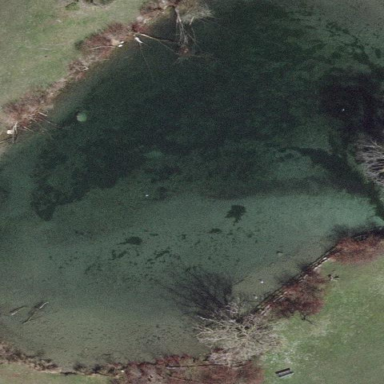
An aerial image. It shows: Pond with natural water.